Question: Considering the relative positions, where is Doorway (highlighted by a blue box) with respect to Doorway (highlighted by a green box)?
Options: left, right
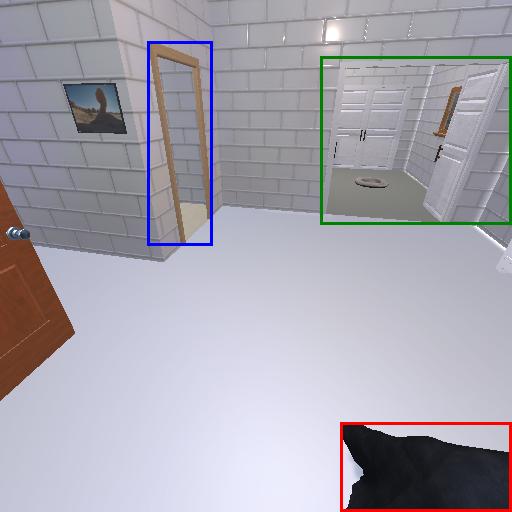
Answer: left